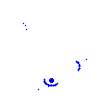
Particle: electron